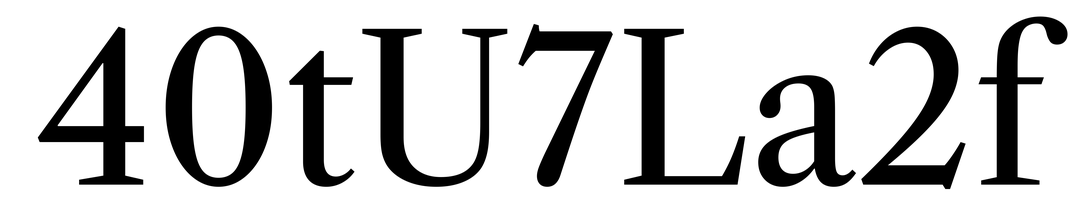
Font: LibreCaslonText_Regular